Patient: sex M, age 29
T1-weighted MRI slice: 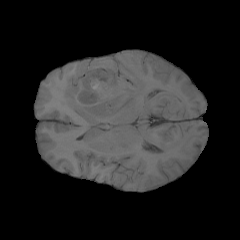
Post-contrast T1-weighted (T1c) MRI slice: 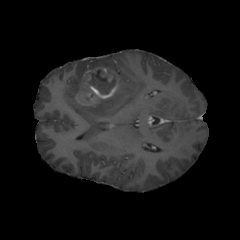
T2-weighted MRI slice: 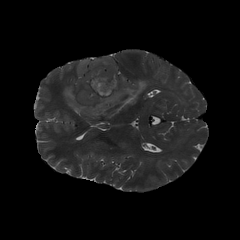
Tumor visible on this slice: yes
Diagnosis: Glioblastoma, IDH-wildtype
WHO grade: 4